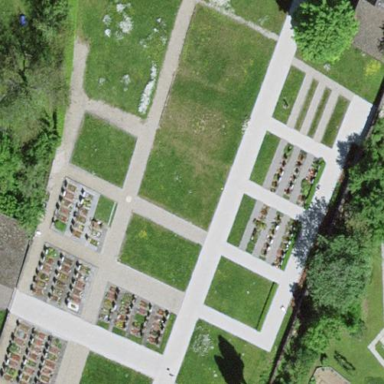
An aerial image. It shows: Cemetery.